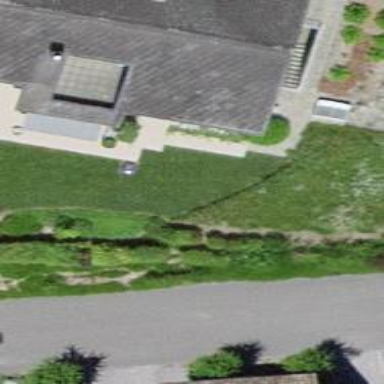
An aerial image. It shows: Hedge barrier.